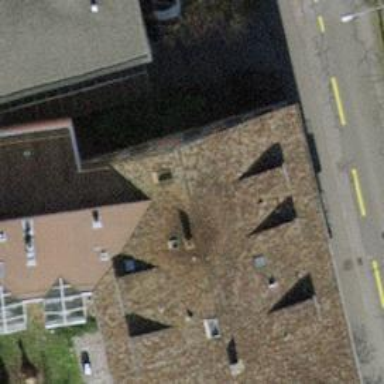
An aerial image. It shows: Restaurant located within gabled roof apartments building.